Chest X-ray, PA view. Patient: 74 years old, sex M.
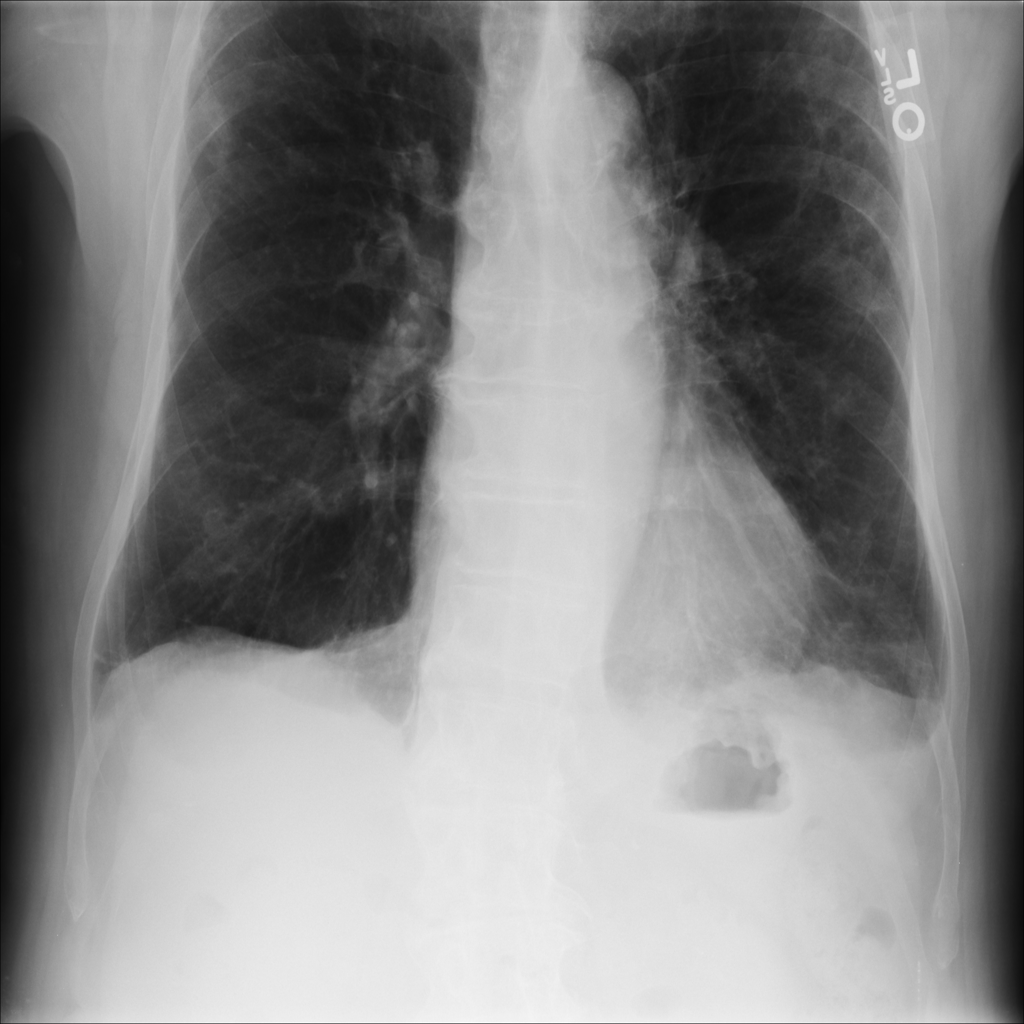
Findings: No Finding